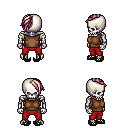
a pixel art fantasy rpg character, male body template, skeleton, brown sleeveless shirt, red pants, white blonde long mohawk hairstyle, ghillies, four views (front, back, left, right), 2x2 character sprite sheet, small pixel art, hard edges, no anti-aliasing